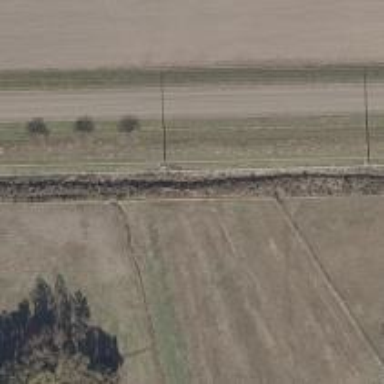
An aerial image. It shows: Power pole.